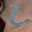
Label: 2